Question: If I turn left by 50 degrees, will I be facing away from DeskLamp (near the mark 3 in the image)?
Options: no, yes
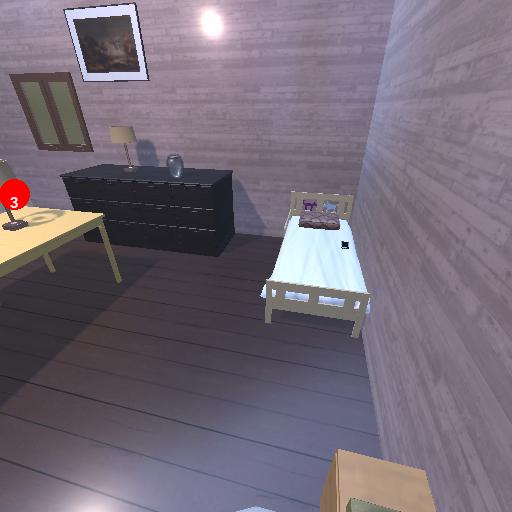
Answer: no